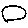
Label: circle